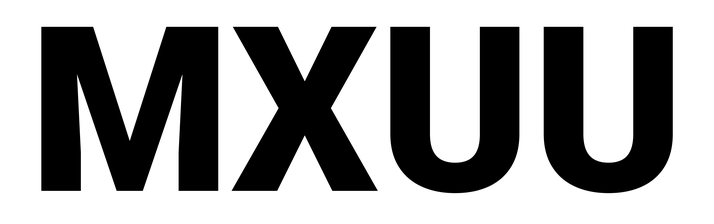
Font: Roboto_Black